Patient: sex M, age 48
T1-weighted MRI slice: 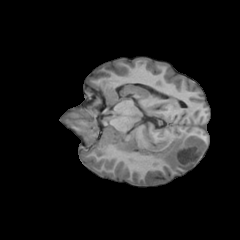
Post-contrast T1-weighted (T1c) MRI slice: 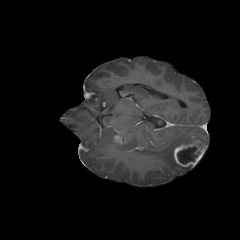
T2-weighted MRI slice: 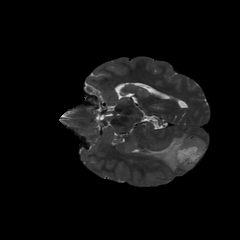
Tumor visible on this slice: yes
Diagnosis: Glioblastoma, IDH-wildtype
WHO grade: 4